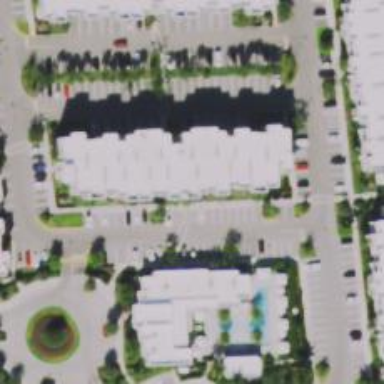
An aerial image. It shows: Parking space is available.